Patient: sex M, age 65
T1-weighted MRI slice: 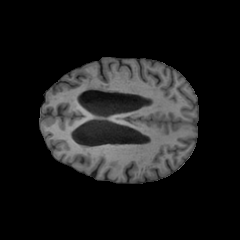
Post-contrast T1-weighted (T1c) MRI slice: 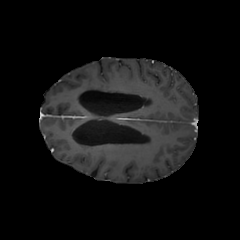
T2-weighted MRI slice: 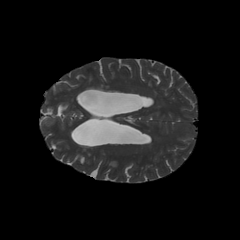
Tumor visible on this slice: no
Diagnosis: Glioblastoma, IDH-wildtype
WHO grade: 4